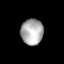
Tissue: prostate
Cell type: T cells
Senescence score: 0.3317
Nuclear area (px): 569
Mean DAPI intensity: 171.761